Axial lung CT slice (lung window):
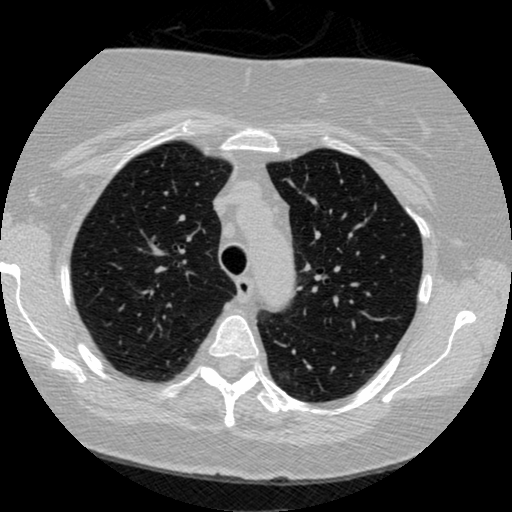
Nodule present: no